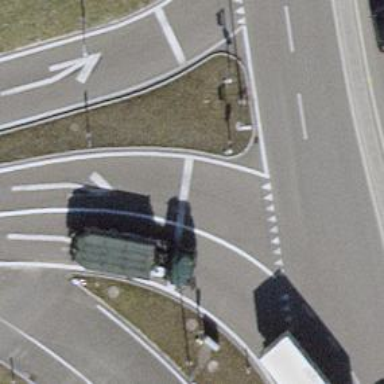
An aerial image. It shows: Road with traffic signals controlling the flow of traffic.